RGB frame:
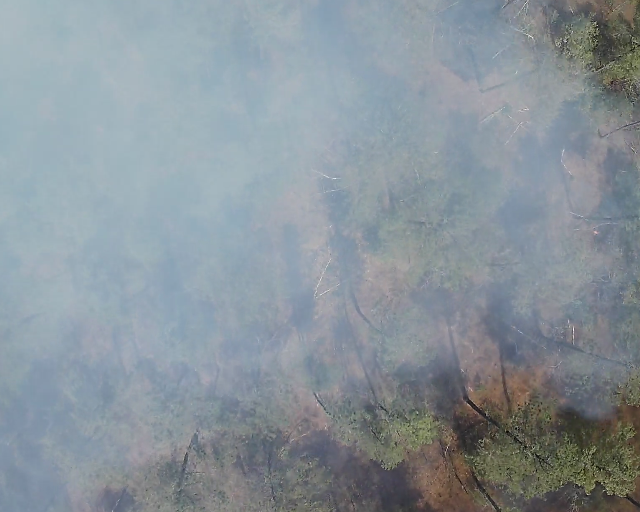
Thermal frame:
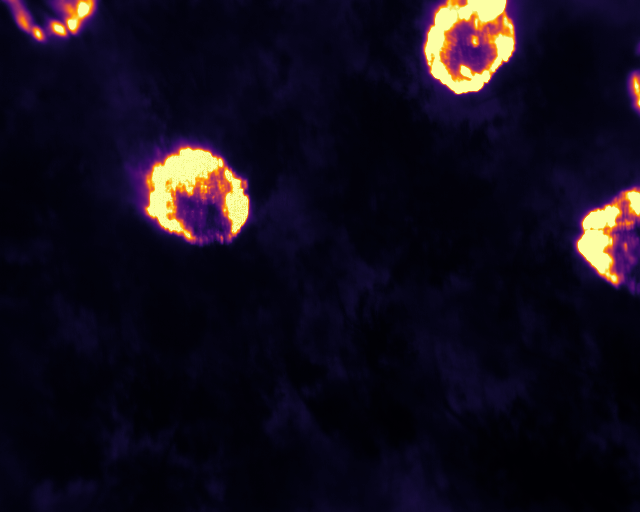
Captured: 2026-02-26 02:28:15
Pixels at or above 80 °C: 17703 (fraction of frame: 0.05403)